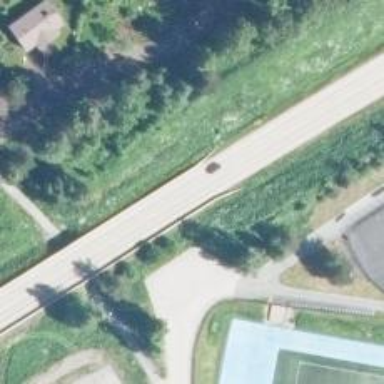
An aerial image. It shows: Asphalt road designated as trunk highway.